Current action and preconditions to check: trajectory_clear

Your task: For each precondition in the list above, predict whether it will hold at this action.

Consider the current scene as observed from the mobile robot's camera, and analyze the predicted future states of all dynamic agents (e.g., people, animals, vehicles, or any moving entities) within the NEXT SECOND.

IMPORTANT: Only answer "very likely" if you are absolutely certain—based on strong, clear evidence—that a dynamic agent will violate the precondition in the predicted future state. Do NOT answer "very likely" for unlikely, ambiguous, or low-probability risks.

Ask yourself for each precondition: Is there a high probability, with clear and convincing evidence, that the predicted future states of any dynamic agent will interfere with the predicted future state of the currently executing action within the NEXT SECOND, causing that precondition to fail?

Assess the risk level based on these predictions. Use "likely" or "very likely" if motions create a clear risk of interference.

Use "neutral" or "improbable" if agents are nearby but their predicted paths are clearly diverging or non-conflicting.

Failure Risk Categories: "very improbable", "improbable", "neutral", "likely", "very likely"

Answer Format: Output ONLY the probability_of_failure value from these categories: "very improbable", "improbable", "neutral", "likely", "very likely"

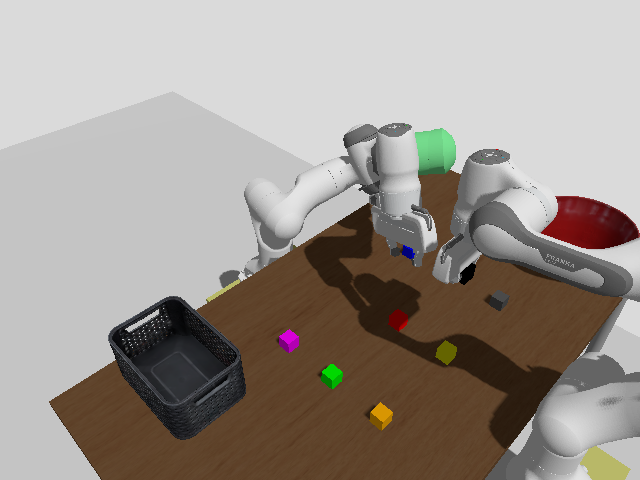

Answer: likely